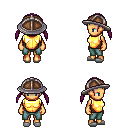
a pixel art fantasy rpg character, female body template, human, tanned skin, gold chest armor, teal pants, pink twin-tailed hairstyle, chain helm, white slippers, four views (front, back, left, right), 2x2 character sprite sheet, small pixel art, hard edges, no anti-aliasing